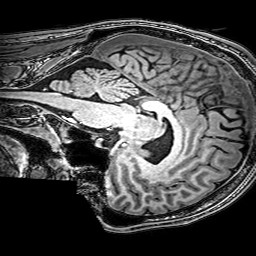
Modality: T1w
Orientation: sagittal
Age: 22
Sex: male
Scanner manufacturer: philips
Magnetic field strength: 3 T
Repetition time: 0.009 s
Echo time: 0.0035 s